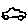
Label: car